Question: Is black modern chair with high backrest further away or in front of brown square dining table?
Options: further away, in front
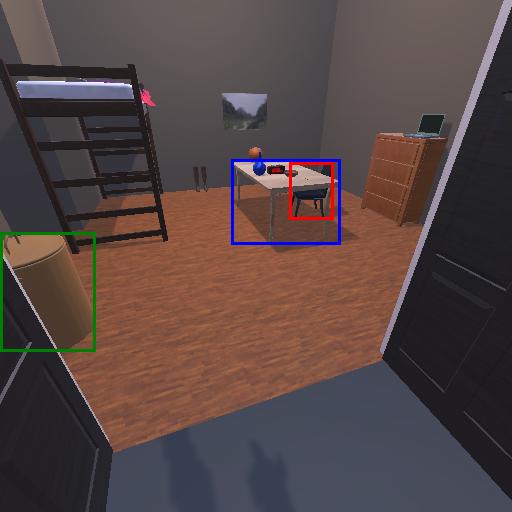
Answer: further away